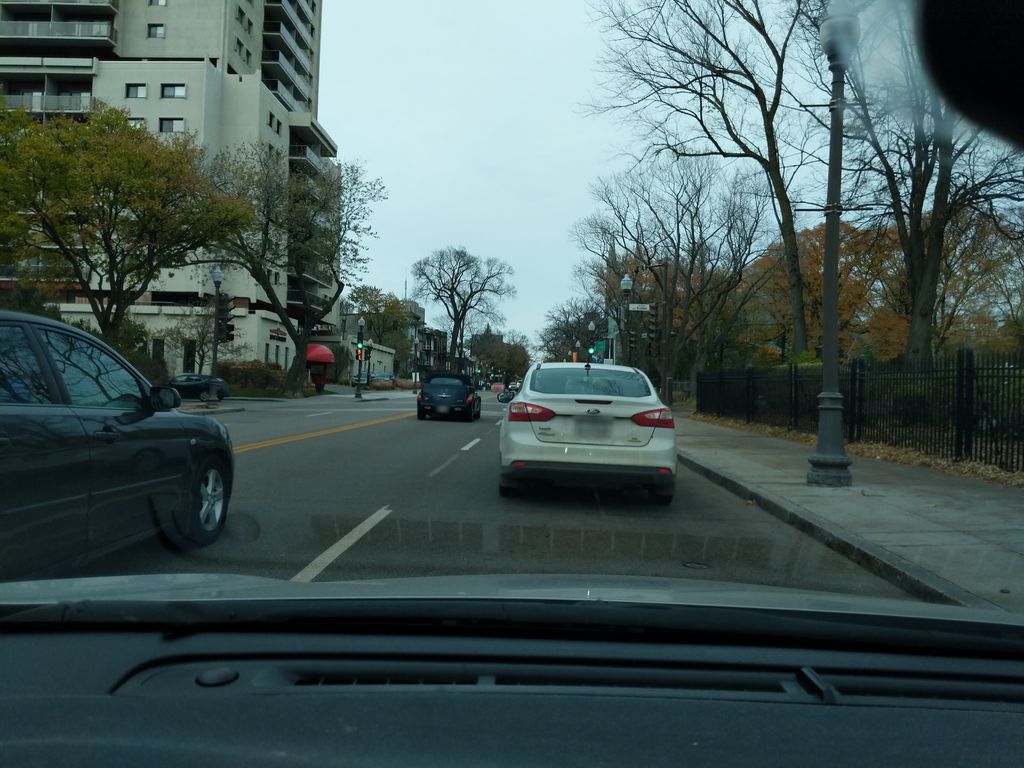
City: quebec_city